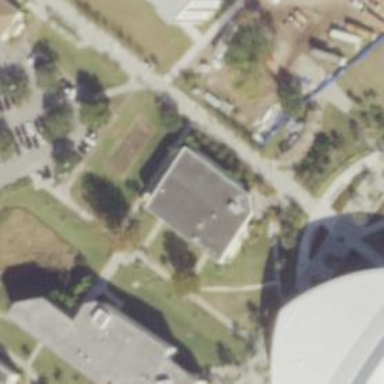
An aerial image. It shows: University building.